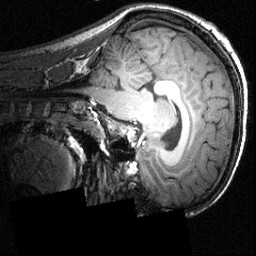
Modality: T1w
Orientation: sagittal
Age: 20
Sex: male
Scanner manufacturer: siemens
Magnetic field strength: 3.951 T
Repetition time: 1.5 s
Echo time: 0.00335 s